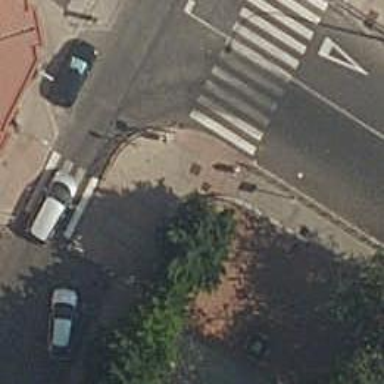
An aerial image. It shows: Kerb barrier.